Field crop: maize
Growth stage: 2
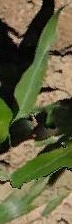
Species: maize